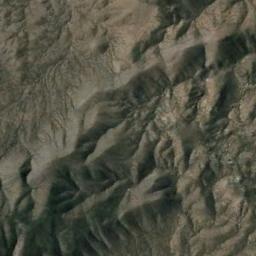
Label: mountain